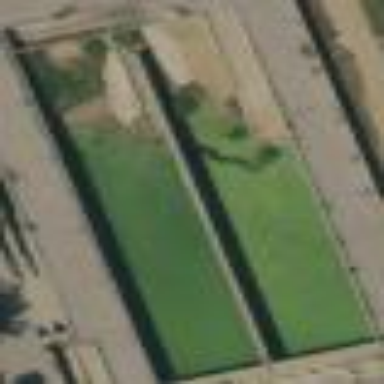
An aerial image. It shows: Image of wastewater.